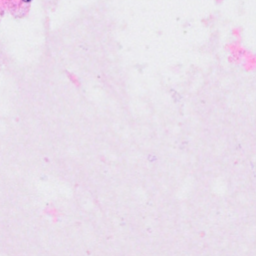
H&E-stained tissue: Breast